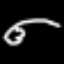
Label: frog